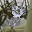
Label: 8